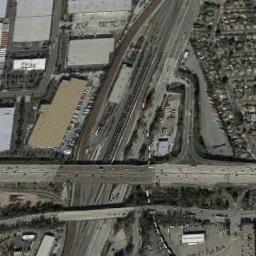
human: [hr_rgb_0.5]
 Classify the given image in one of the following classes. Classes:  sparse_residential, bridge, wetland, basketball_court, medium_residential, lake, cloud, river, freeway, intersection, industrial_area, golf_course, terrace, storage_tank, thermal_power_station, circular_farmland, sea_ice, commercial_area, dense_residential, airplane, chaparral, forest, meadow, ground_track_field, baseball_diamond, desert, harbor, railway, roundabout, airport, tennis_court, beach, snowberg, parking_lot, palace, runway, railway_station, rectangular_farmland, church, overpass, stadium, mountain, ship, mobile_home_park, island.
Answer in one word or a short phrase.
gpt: railway_station